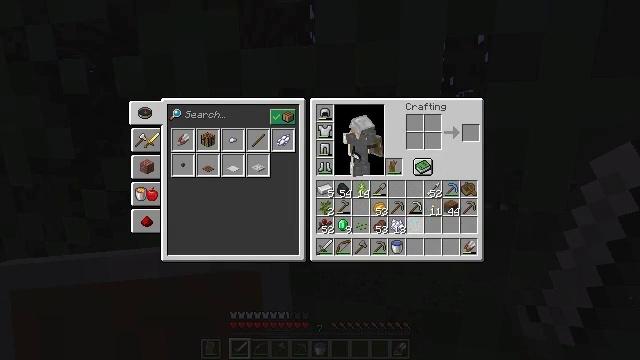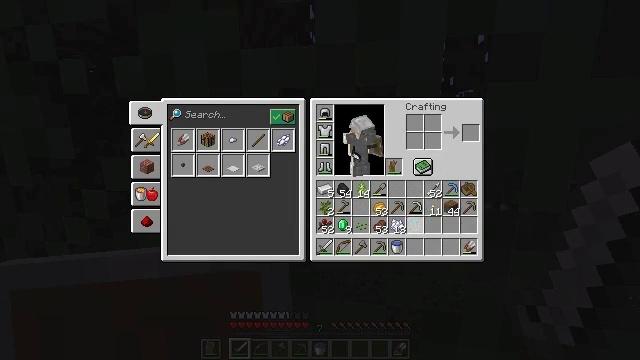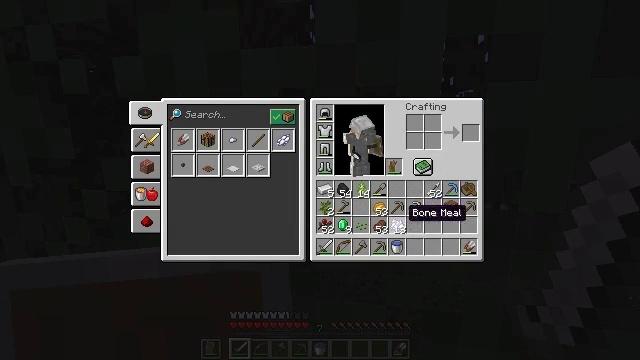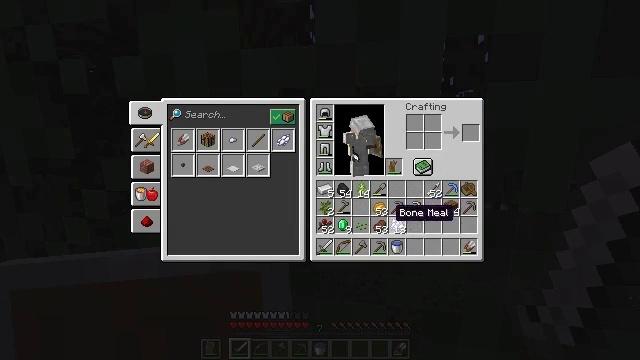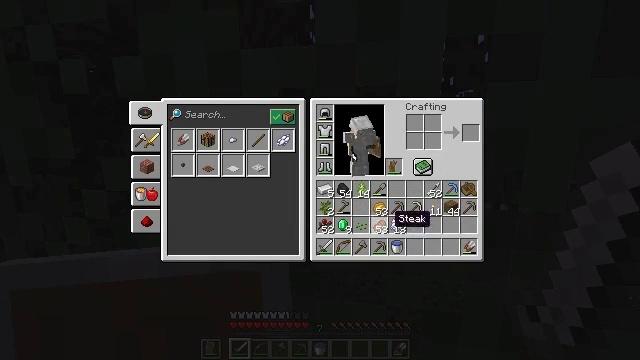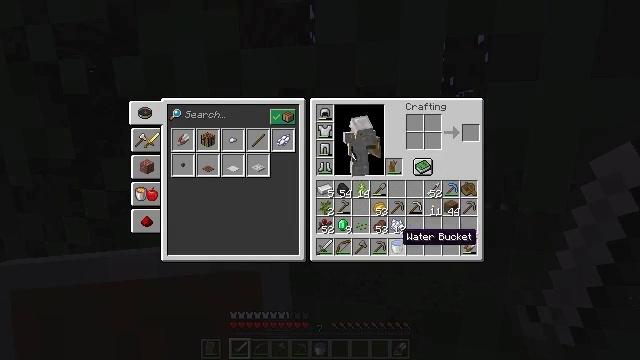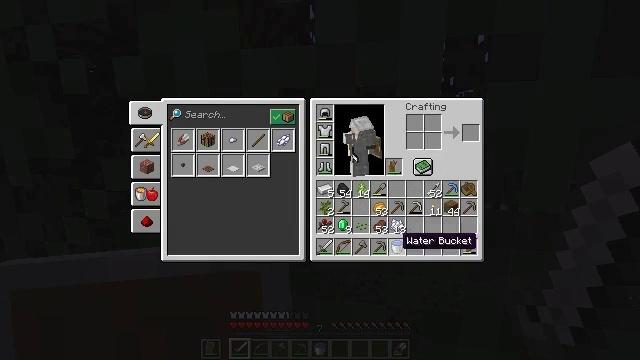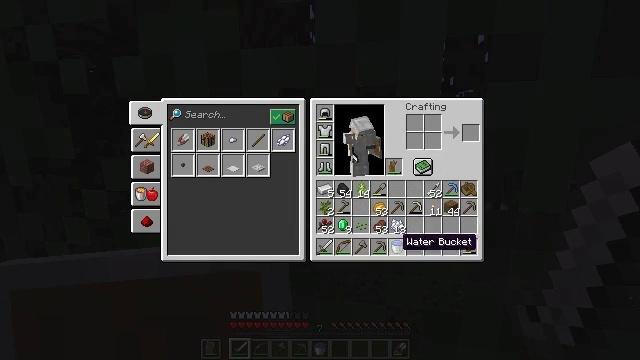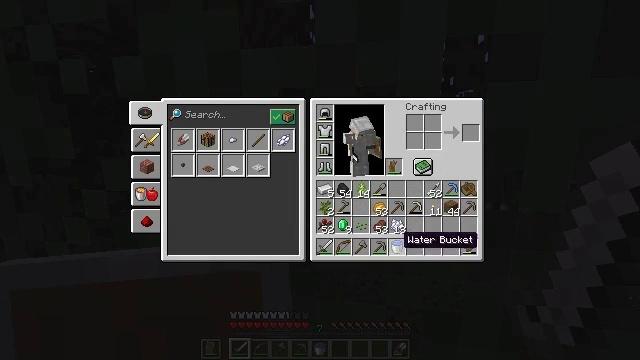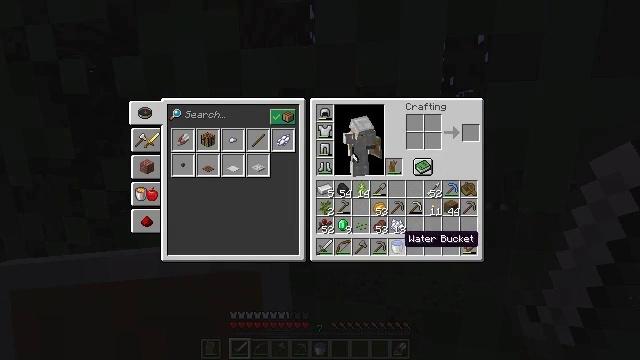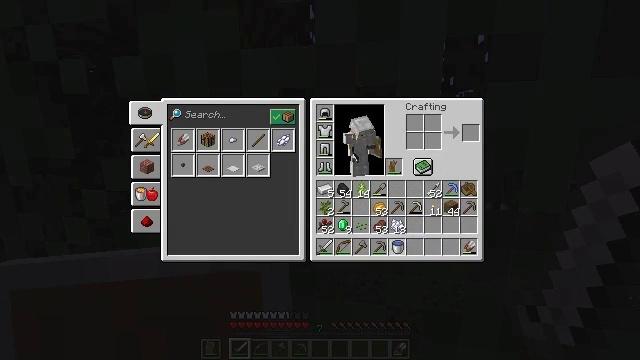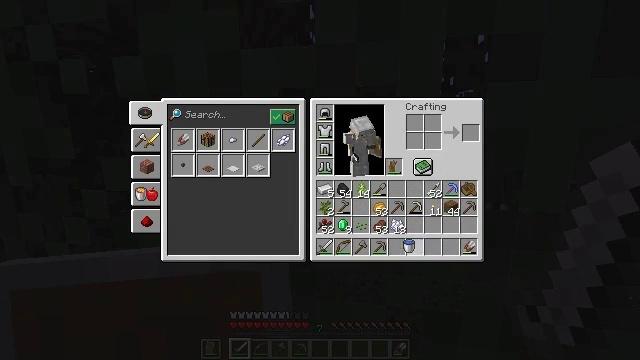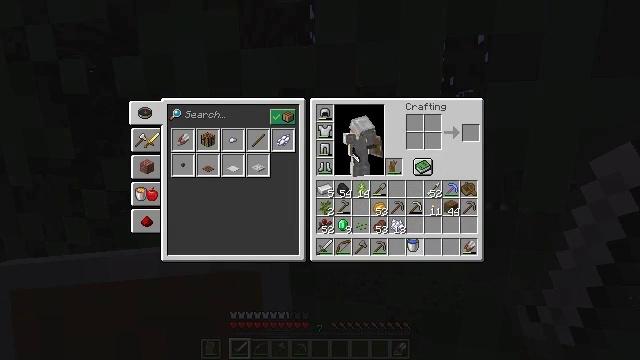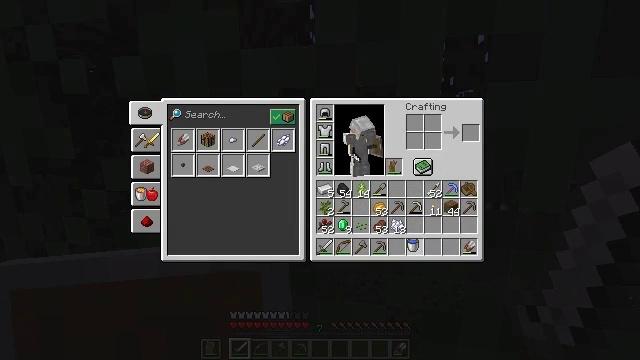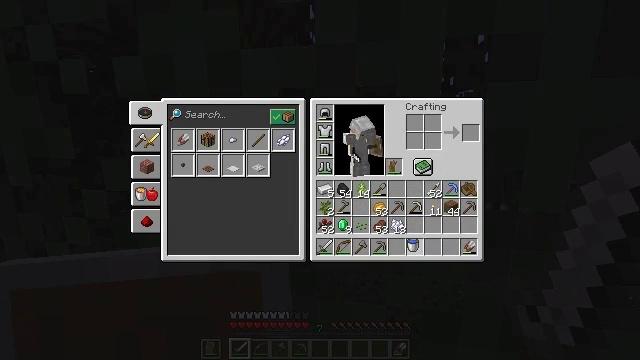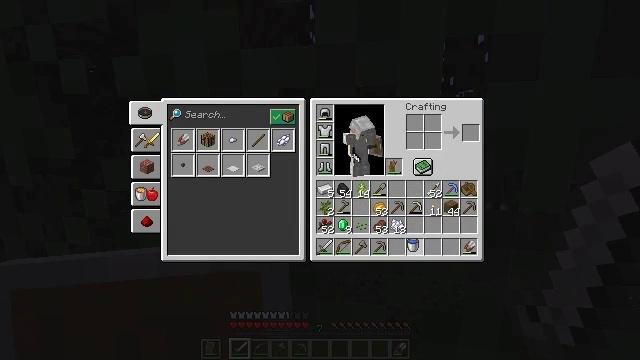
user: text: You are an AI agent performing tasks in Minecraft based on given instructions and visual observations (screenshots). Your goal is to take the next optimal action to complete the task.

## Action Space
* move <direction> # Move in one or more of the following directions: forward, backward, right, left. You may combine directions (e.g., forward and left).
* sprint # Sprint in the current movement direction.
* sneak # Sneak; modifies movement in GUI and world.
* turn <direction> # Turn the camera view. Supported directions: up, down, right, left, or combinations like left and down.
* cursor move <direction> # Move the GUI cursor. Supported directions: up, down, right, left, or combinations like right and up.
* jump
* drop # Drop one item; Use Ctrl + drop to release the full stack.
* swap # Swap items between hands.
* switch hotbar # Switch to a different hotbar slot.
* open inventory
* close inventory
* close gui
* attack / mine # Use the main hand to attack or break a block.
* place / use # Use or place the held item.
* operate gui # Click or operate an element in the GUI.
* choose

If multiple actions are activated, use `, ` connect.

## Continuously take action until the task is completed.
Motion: motion action
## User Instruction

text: Collect spruce leaves for landscaping.
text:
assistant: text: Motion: sneak
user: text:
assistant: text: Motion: sneak, cursor move left
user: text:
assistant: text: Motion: sneak, cursor move left
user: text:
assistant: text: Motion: sneak
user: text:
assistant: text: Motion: sneak, cursor move right and down
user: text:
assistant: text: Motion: sneak
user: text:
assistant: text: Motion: sneak
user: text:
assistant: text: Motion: no_op
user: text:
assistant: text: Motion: no_op
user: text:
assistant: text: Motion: operate gui
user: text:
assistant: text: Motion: cursor move right
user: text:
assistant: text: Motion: no_op
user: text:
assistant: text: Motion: no_op
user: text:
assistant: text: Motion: operate gui
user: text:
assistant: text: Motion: operate gui
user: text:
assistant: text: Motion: no_op
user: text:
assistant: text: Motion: no_op
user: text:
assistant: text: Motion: no_op
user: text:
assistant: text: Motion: no_op
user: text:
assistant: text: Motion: sneak, cursor move right and up
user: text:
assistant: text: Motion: sneak, cursor move up
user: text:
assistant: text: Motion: sneak
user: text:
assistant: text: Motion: sneak
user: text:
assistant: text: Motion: sneak, operate gui
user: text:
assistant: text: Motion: sneak
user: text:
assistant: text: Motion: sneak
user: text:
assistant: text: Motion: sneak
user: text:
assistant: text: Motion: sneak, cursor move right
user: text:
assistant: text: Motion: sneak
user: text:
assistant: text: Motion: no_op